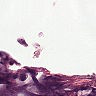
Metastatic tissue present: no